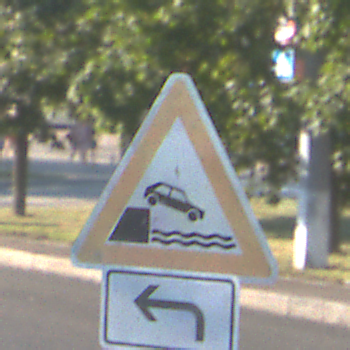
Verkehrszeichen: Ufer
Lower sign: RichtungsangabeDurchPfeile2
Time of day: MorningAfternoon
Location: Outdoor (Urban)
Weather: Clear
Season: NotSpecified
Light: Natural